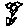
Label: flower